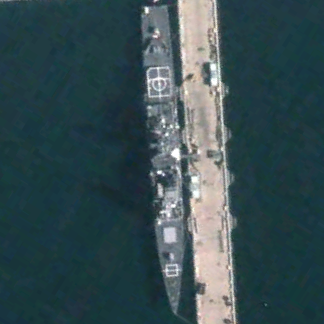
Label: cruiser